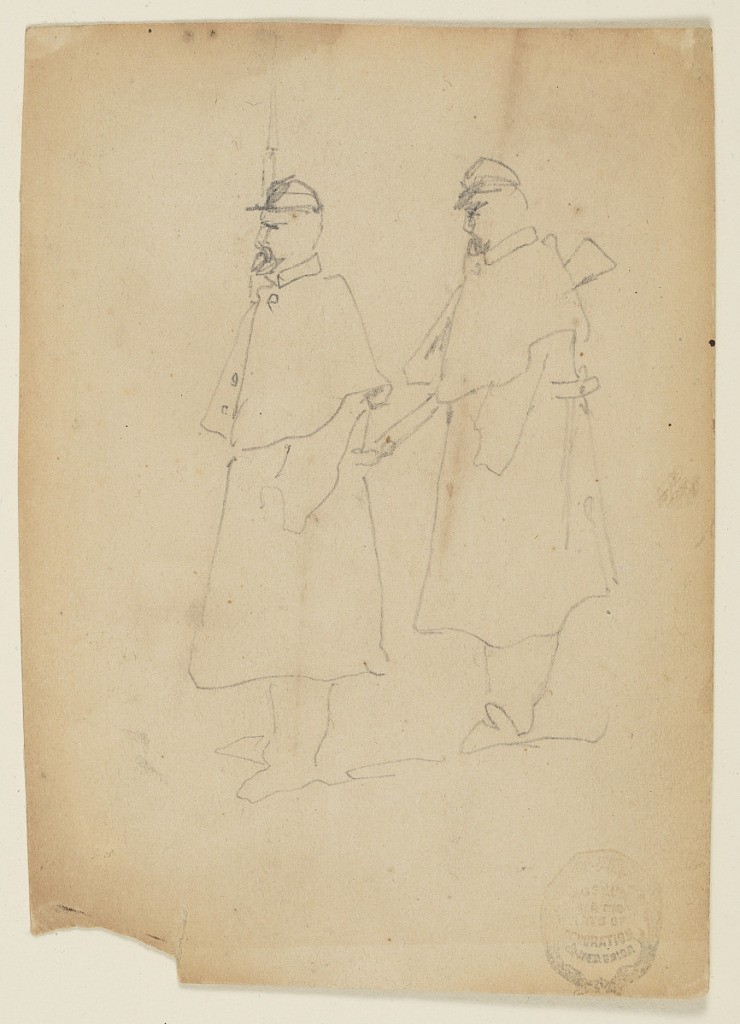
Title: Two Studies of a Sentry
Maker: Winslow Homer, American, 1836–1910
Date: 1862
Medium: Graphite on cream paper
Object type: Drawing
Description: Two vertical studies of a sentry.